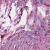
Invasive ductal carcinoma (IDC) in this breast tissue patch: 1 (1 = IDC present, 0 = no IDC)